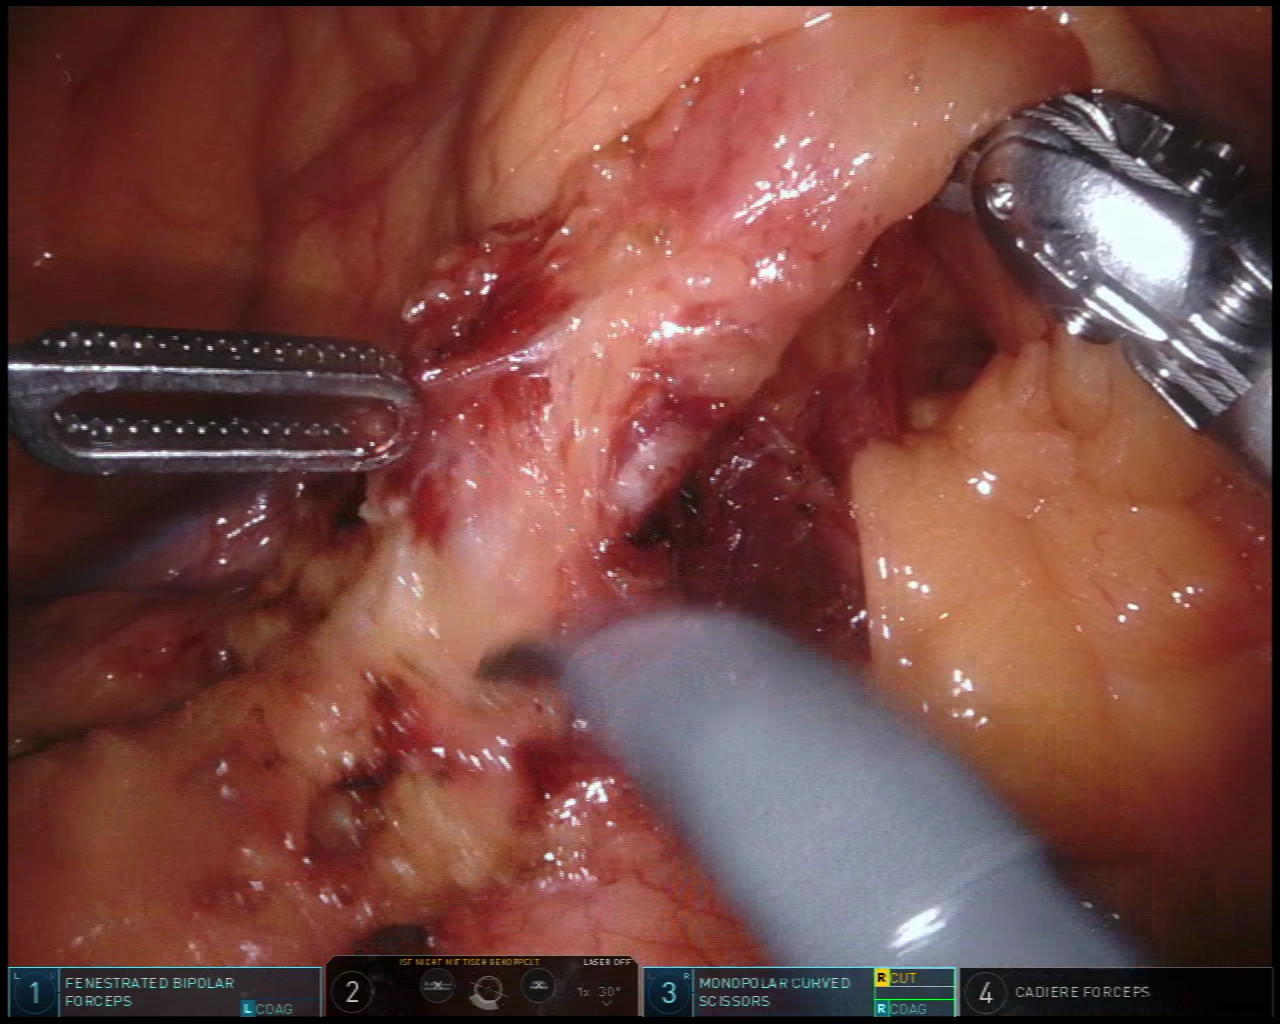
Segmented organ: inferior_mesenteric_artery
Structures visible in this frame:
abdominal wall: no
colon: no
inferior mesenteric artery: yes
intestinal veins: yes
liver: no
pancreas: no
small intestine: no
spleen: no
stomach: no
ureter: no
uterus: no
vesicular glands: no